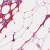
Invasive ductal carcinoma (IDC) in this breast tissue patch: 0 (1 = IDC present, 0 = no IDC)